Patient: sex M, age 35
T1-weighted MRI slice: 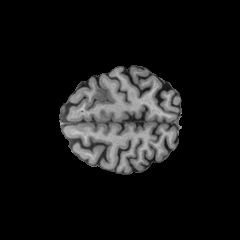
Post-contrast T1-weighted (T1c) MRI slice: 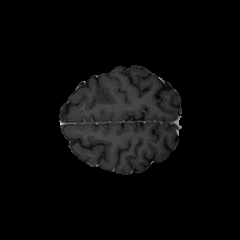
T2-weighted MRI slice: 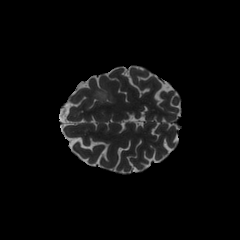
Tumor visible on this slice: yes
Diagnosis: Astrocytoma, IDH-mutant
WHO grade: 3